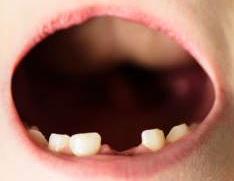
Condition: hypodontia